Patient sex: M
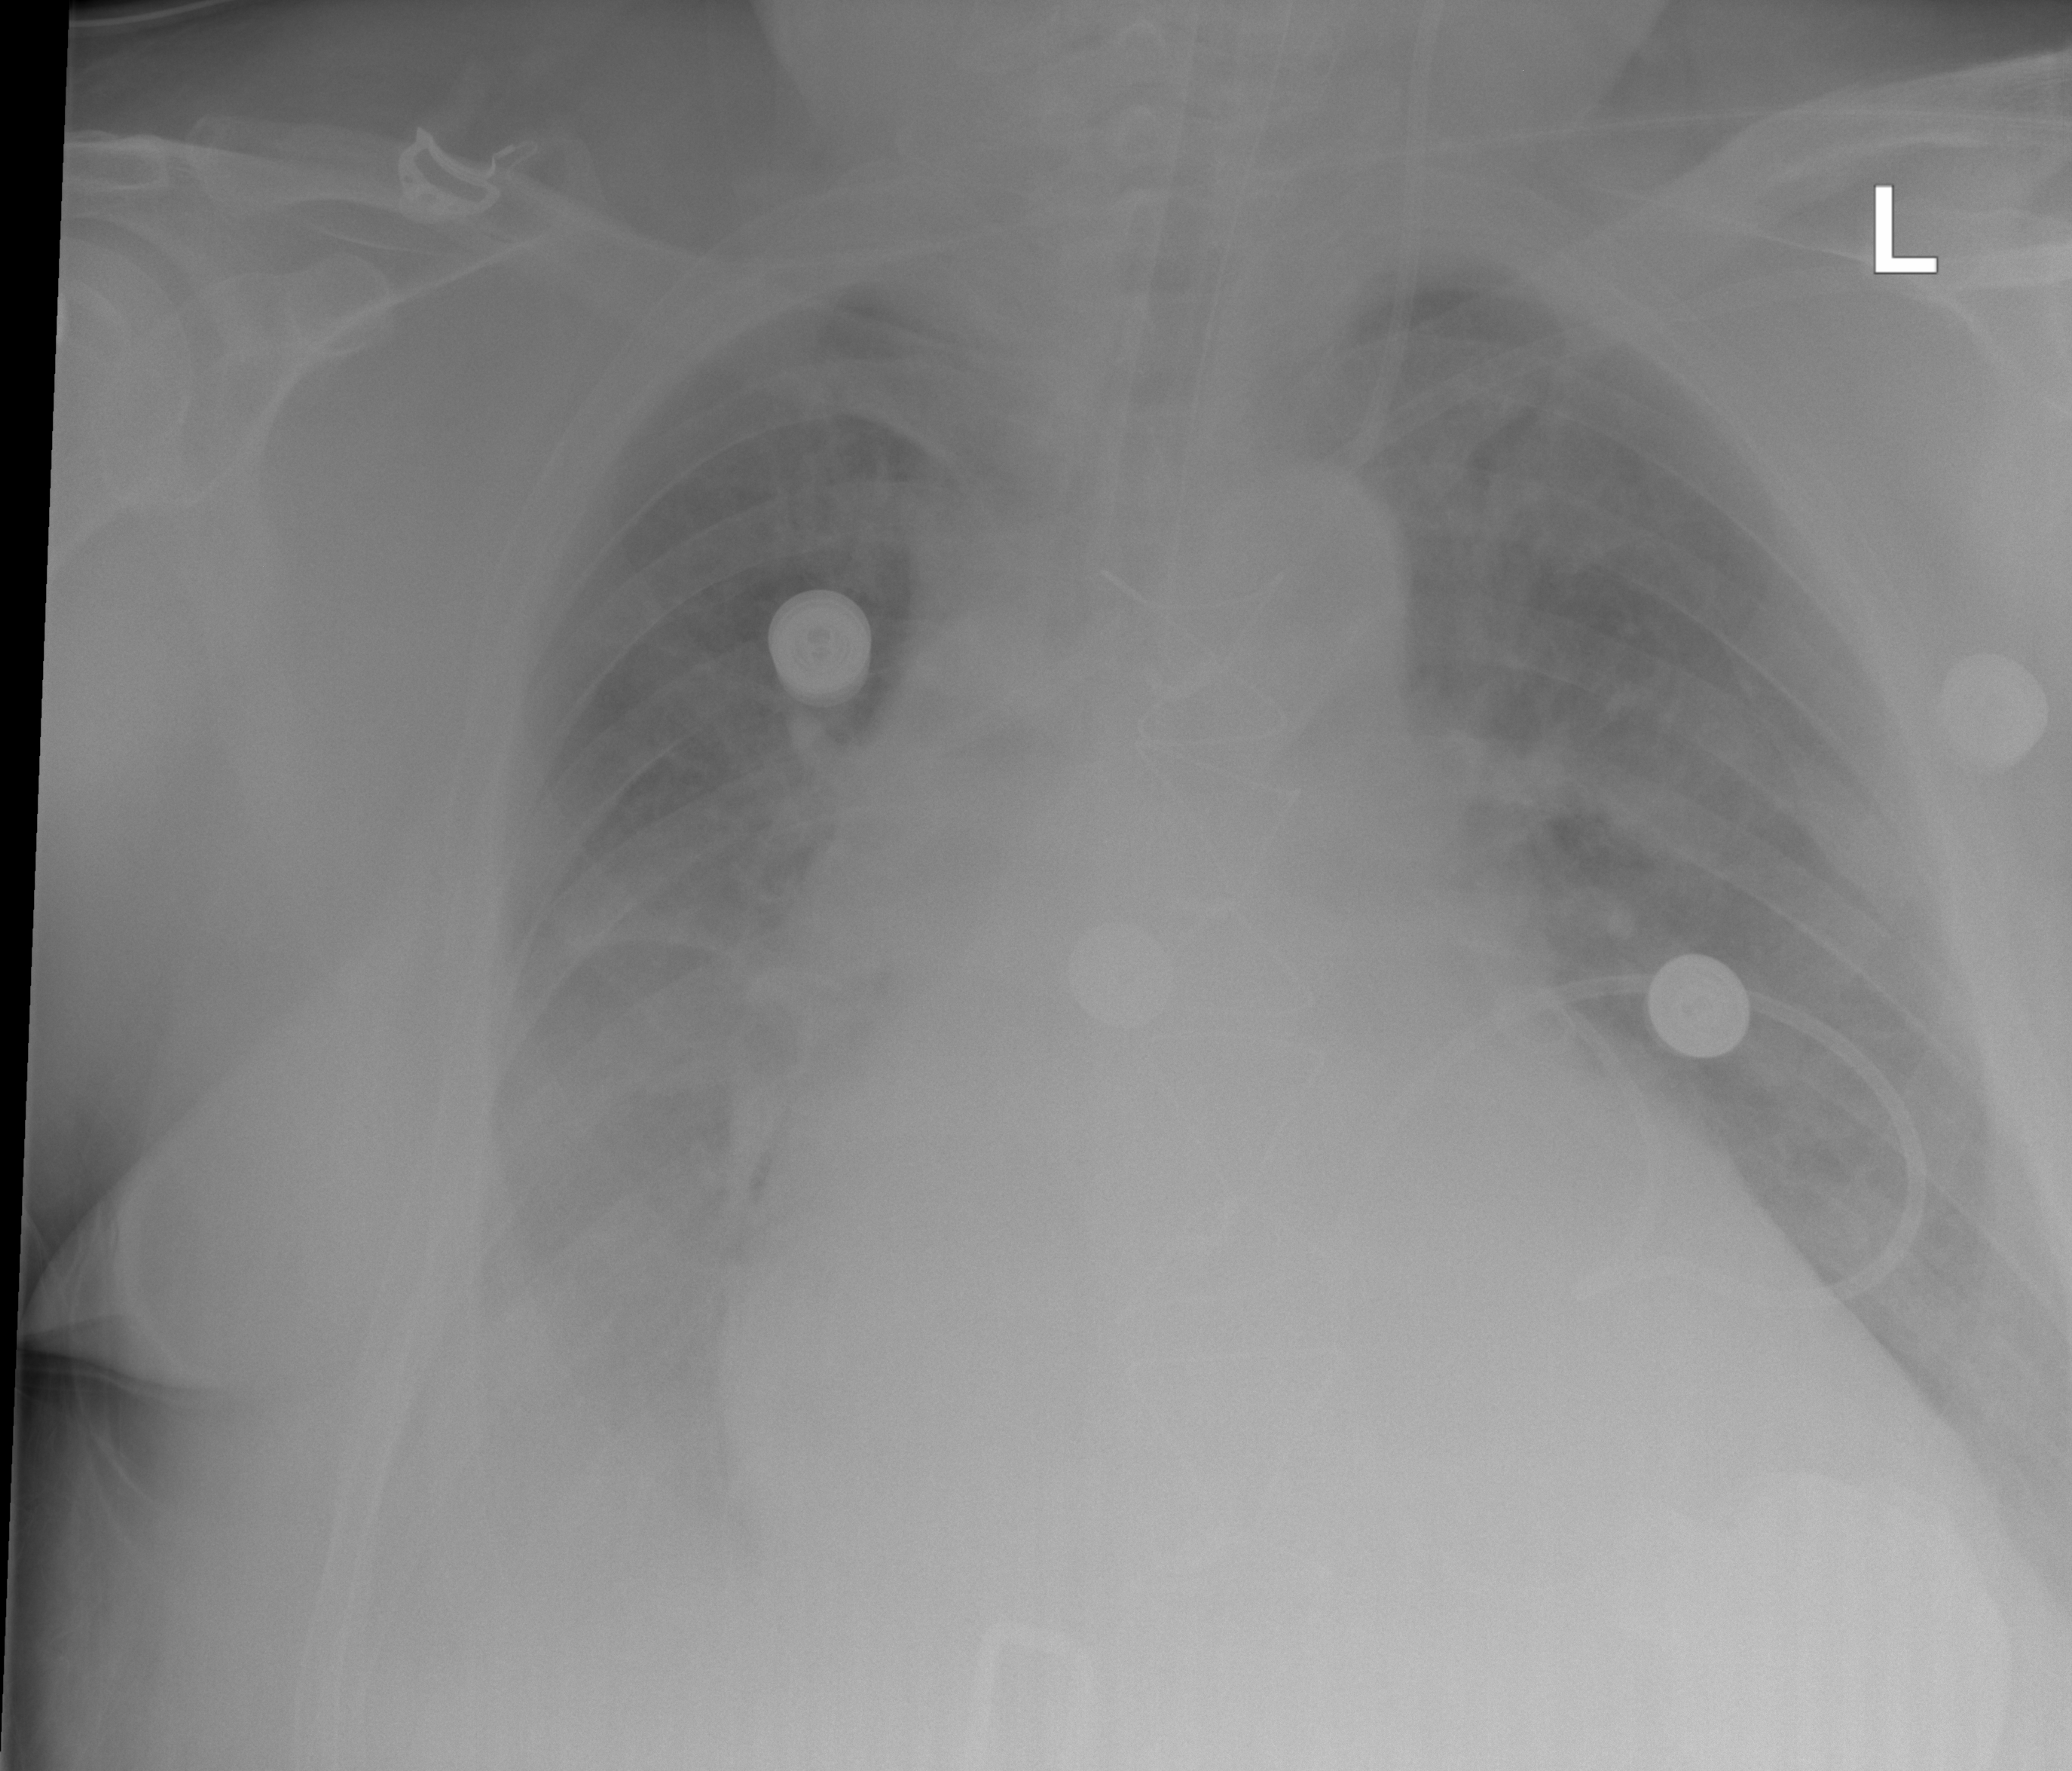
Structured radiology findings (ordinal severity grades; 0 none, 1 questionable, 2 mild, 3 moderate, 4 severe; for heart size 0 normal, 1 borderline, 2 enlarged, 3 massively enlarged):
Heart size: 2
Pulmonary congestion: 2
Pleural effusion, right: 2
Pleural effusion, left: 2
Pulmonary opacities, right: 2
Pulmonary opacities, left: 3
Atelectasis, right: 2
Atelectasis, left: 2